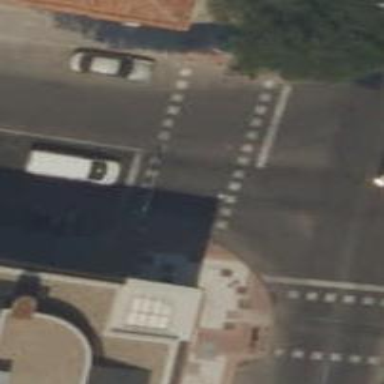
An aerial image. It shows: Road crossing with traffic signals.